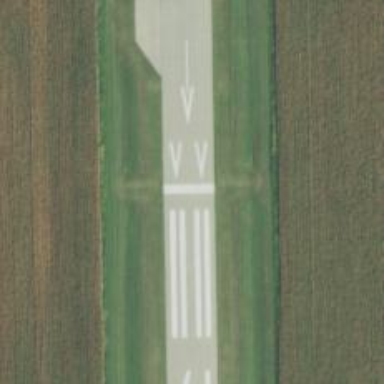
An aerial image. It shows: Displaced threshold runway at the airport.